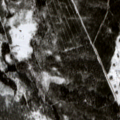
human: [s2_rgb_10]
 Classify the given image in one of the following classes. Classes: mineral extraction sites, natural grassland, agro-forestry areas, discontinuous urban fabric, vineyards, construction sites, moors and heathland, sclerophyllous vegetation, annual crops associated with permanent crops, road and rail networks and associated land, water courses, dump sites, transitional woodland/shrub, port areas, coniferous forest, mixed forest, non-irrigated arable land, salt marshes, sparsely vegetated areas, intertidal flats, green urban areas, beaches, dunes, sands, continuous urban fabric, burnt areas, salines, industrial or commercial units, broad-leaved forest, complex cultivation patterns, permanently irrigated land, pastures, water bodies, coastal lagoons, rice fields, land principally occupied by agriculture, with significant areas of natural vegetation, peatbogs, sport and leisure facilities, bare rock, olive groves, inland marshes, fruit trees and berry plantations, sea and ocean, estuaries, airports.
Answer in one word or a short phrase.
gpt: coniferous forest, transitional woodland/shrub